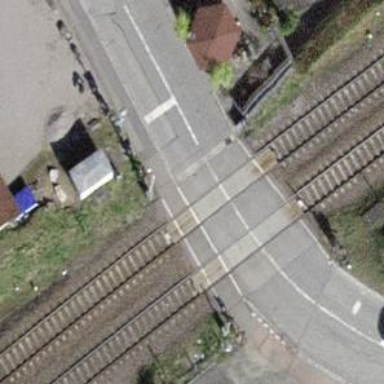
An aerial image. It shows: Railway level crossing.